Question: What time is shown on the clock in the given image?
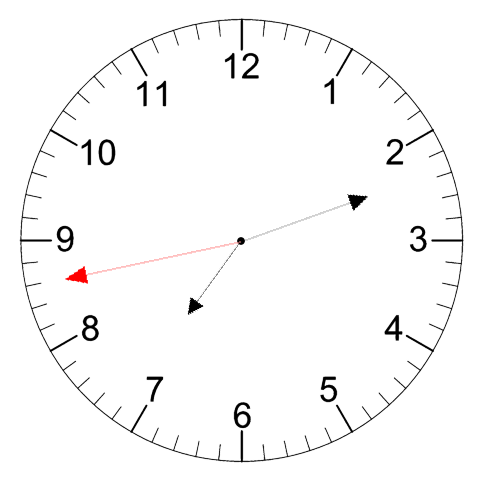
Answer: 07:11:43